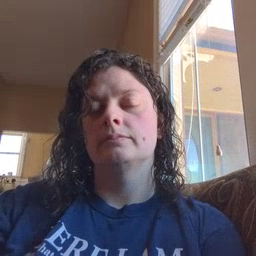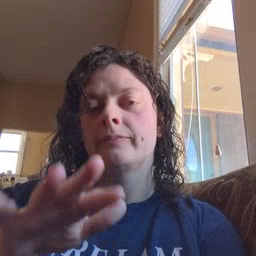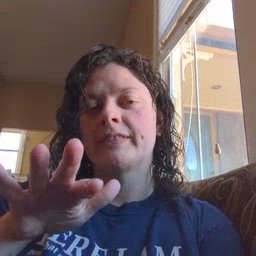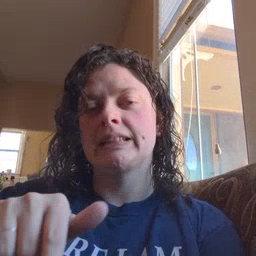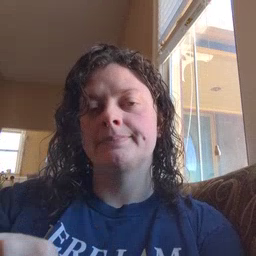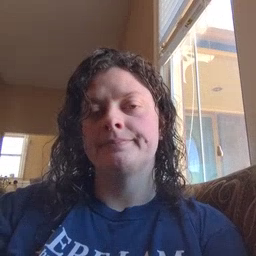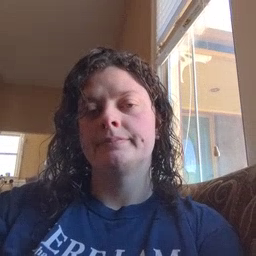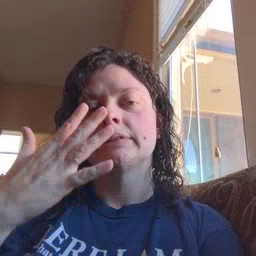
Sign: feet